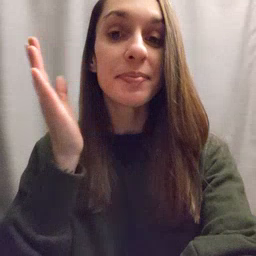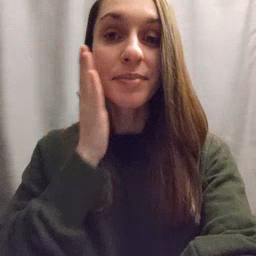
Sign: bee